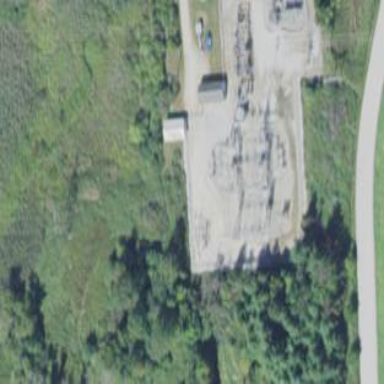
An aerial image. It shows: Distribution level power substation.